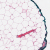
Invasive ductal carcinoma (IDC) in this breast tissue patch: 0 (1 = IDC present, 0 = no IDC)